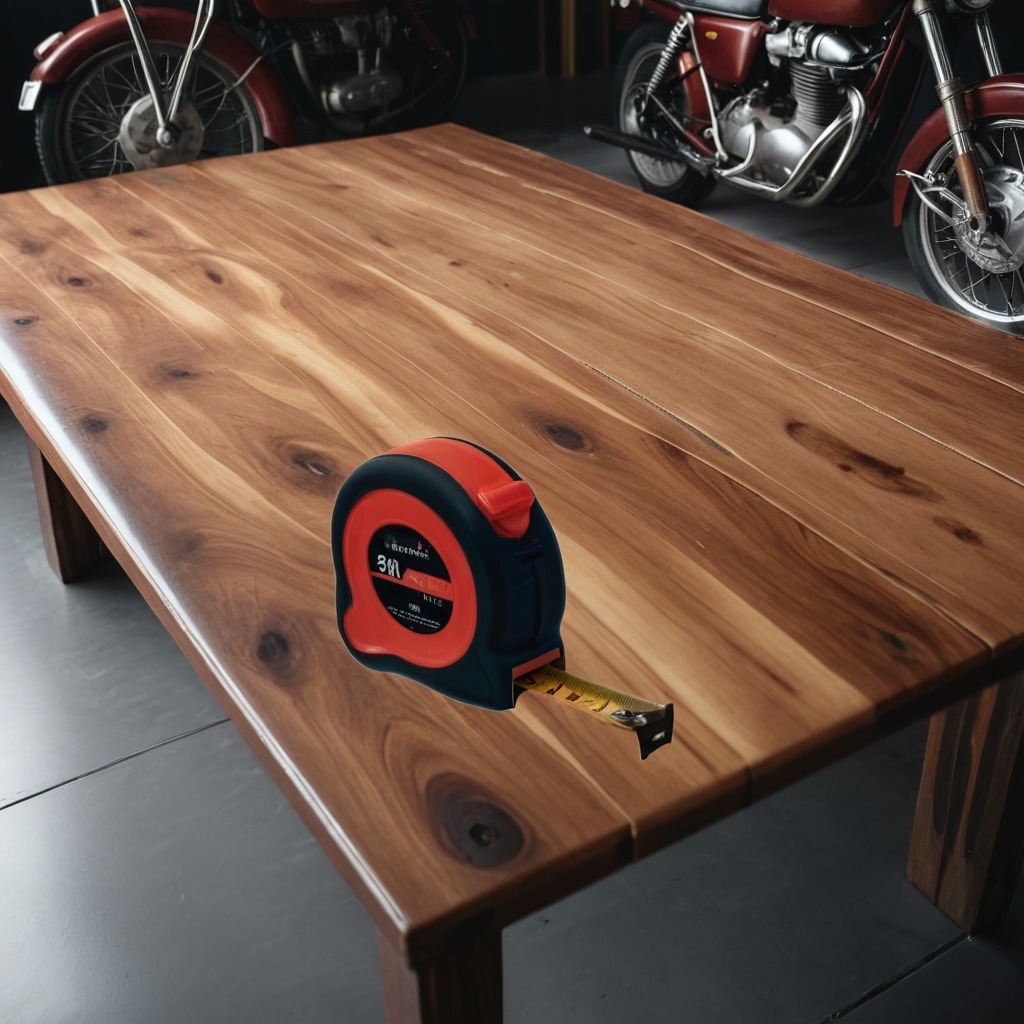
A measuring tape is lying on the wooden table in a vintage motorcycle garage.